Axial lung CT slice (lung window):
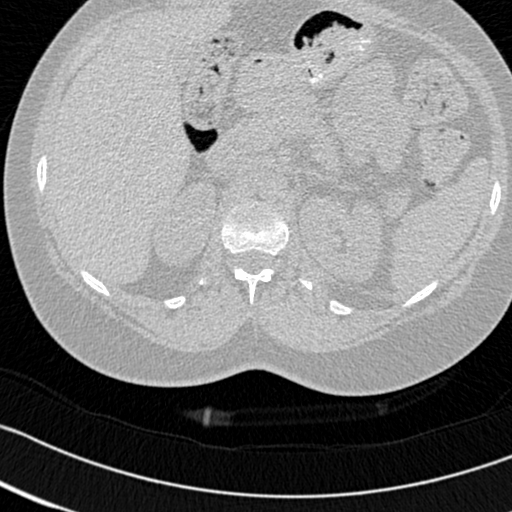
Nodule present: no